Question: I am unsure of how to describe what I'm after, so I drew a picture to help:

My question, is it possible within OpenGL to create the illusion of those pixel looking bumps on a single polygon, without having to resort to using many polygons? And if it is, what's the method?
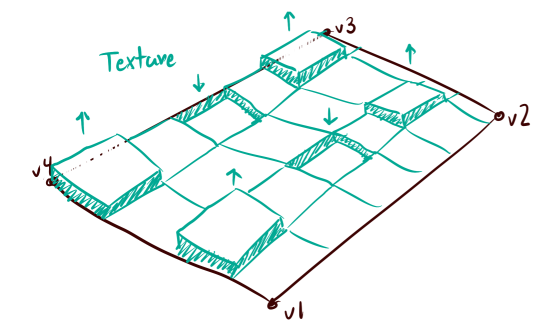
Answer: I think what your looking for is actually <URL>.
Demos:
<URL>
<URL>
<URL>
Parralax mapping basically works by using the height map to alter the texture UV coordinate being used.
The main disadvantage to parallax is that anything that appears to be 'outside' the polygon will be clipped (think of looking at an image on a 3D tv), so it's best for things indented in a surface rather than sticking out of it (although you can reduce this by making the polygon lager than the visible texture area). It's also fairly complex and would need to be combined with other shader techniques for a good effect.
Bump mapping works by using a texture for normal's, this makes the light's shading appear to be 3D however it does not change 3D data depending on the position of the viewer only the shading. Bump mapping would also be fairly useless for the OP's sample image since the surface is all the same angle just at different heights, bump mapping relies on the changes in the surfaces angles. You would have to slope the edges like <URL>.
Displacement mapping/tessellation uses a texture to generate more polygons rather than just being 1 polygon.
There's a video comparing all 3 <URL>
EDIT: There is also <URL>.